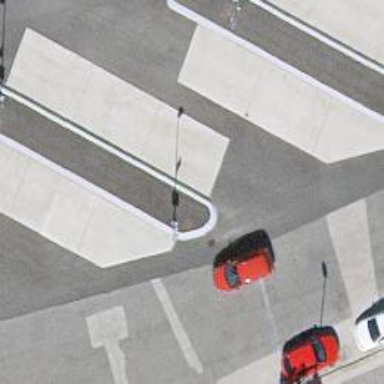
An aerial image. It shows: Bus stop with platform for public transport.